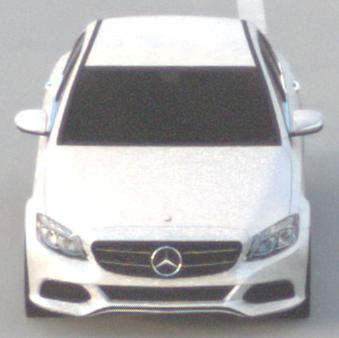
Make: Mercedes-Benz
Model: C 160
Detailed model: C-Class (205) Limousine
Model produced from: 2015/04
Model produced until: 2018/04
Doors: 4
Color: white
Road condition: dry road
Daytime: sunrise or sunset
Contrast: low contrast